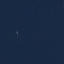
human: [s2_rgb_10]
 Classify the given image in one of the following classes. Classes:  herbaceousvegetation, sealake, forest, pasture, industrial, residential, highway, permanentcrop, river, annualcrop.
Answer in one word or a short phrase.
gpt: SeaLake